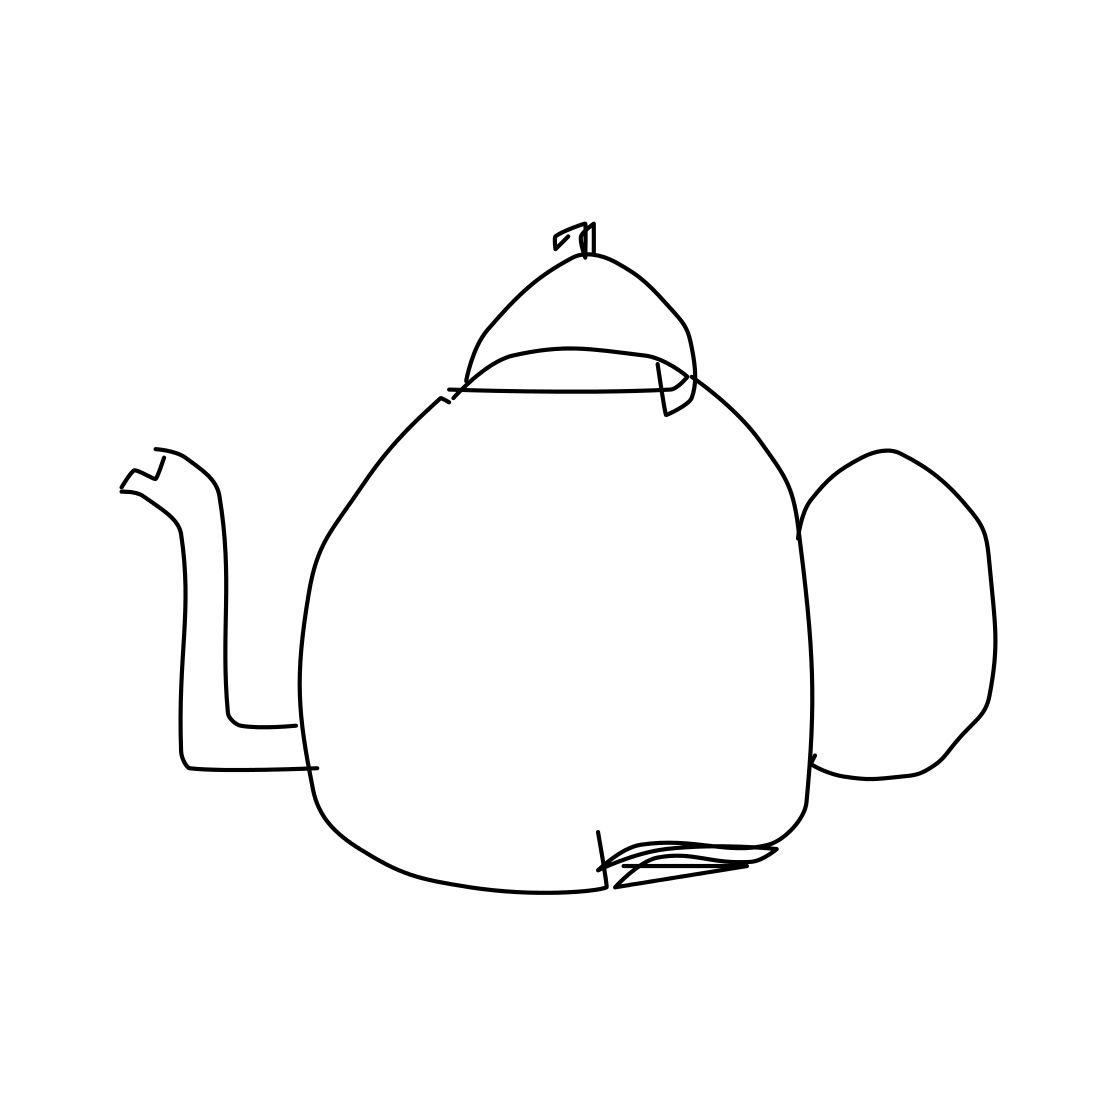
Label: teapot